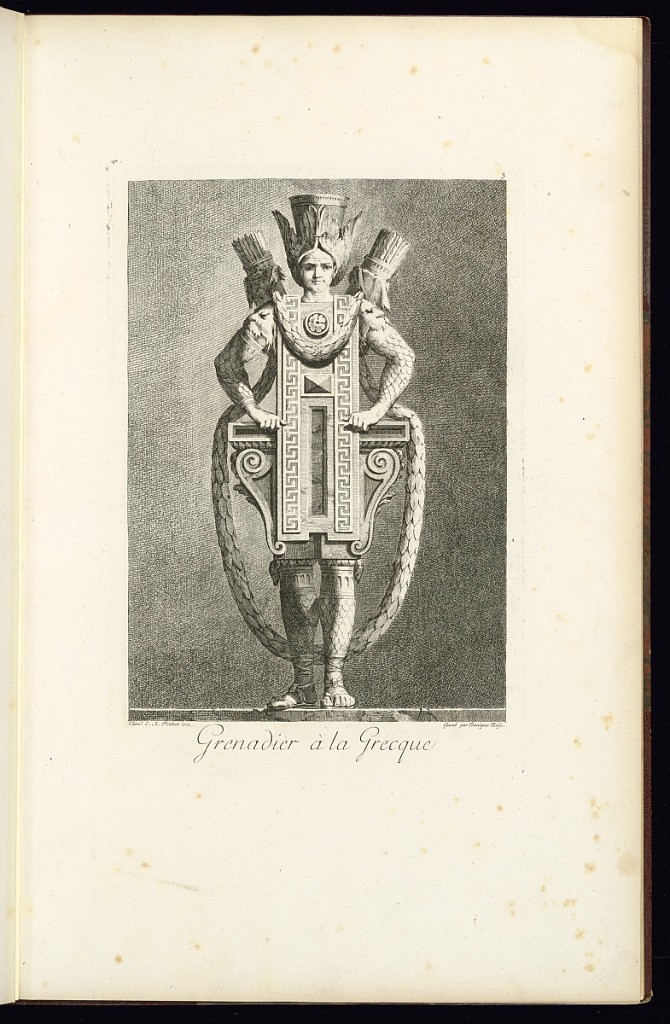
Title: Grenadier à la Grecque
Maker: Ennemond Alexandre Petitot, French, 1727 – 1801
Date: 1771
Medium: Etching on paper
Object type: Print
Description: Print titled ‘Grenadier à la Grecque', from a series of 10 plates featuring fanciful costumes inspired by Greek and Roman antique ornament and architectural motifs. A standing male figure wears a costume and headdress made of architectural elements including Greek Key friezes, scrolls, rosettes, and laurel garlands. His arms and legs are adorned with a fish-scale pattern, with lion's heads on his shoulders. He has two quivers filled with arrows on his back and wears a headdress featuring feathers. The plate is titled, signed and numbered.